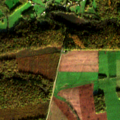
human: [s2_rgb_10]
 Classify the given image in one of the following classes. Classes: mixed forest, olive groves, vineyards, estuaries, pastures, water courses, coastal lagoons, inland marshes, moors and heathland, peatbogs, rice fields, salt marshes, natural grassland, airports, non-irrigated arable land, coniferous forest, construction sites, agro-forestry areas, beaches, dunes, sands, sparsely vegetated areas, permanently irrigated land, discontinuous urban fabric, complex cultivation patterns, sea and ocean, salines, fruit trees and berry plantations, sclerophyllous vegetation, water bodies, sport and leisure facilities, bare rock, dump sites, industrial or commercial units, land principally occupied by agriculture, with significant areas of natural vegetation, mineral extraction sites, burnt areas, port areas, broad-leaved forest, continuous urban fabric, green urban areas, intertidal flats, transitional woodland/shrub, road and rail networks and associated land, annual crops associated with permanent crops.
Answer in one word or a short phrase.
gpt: discontinuous urban fabric, sport and leisure facilities, complex cultivation patterns, broad-leaved forest, mixed forest